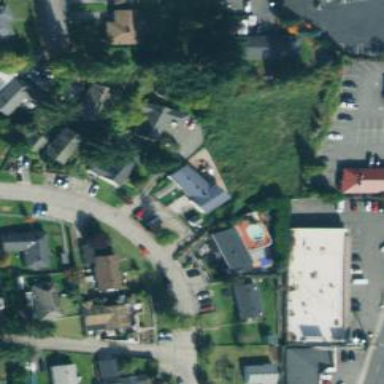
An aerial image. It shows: Kindergarten.